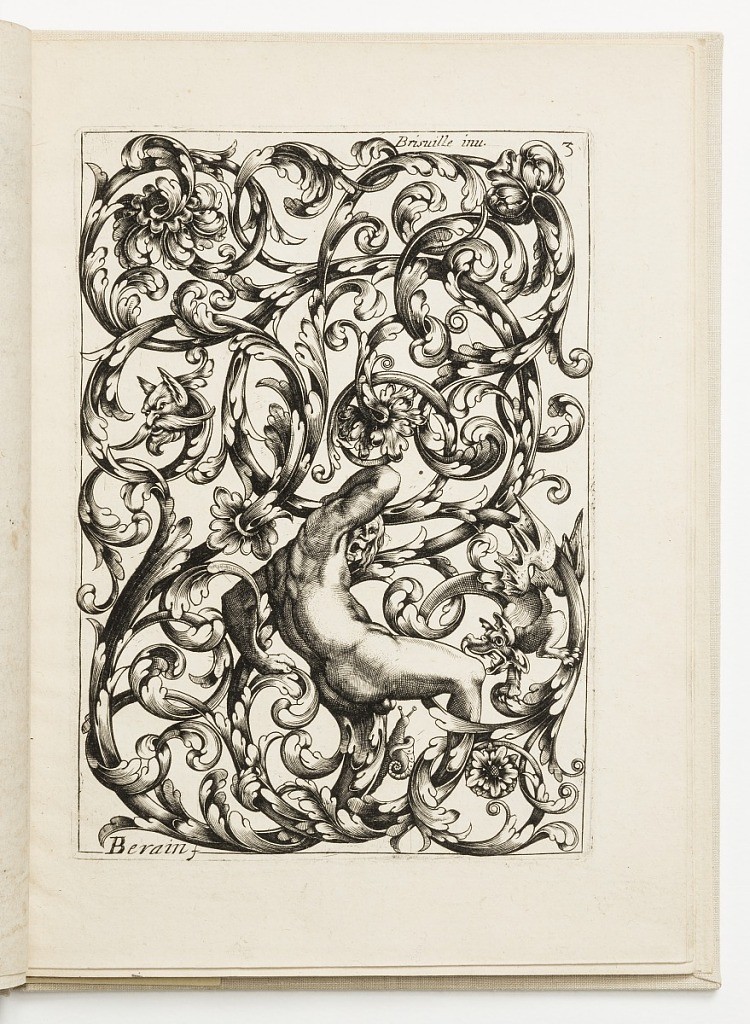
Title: Ornament Design
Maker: Hugues Brisville, French, active ca. 1663
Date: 1662
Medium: Engraving on laid paper
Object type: Print
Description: Vertical rectangle completely filled with swirling arabesques and acanthus leaves. Tangled at center is a nude grotesque. The plate is signed.